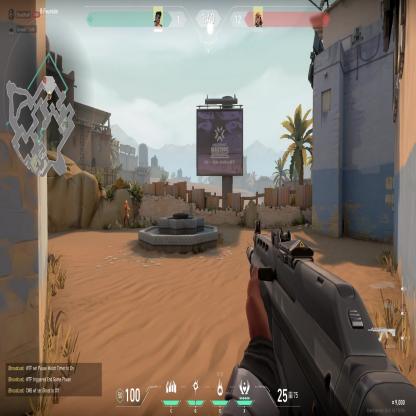
Label: enemy